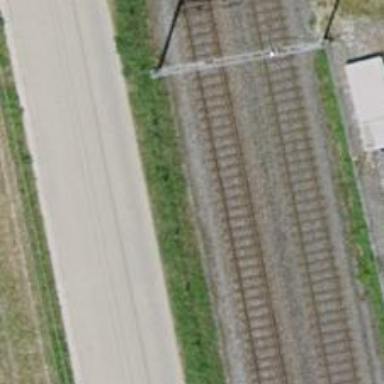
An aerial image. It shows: Single-track electrified railway with contact line.